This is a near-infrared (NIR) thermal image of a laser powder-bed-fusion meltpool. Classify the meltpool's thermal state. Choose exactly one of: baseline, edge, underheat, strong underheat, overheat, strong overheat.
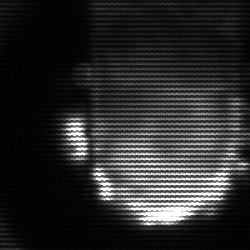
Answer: baseline